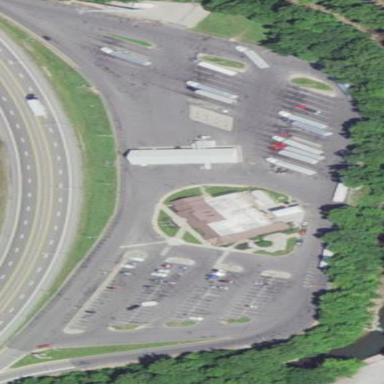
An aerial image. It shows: Rest area along the road.